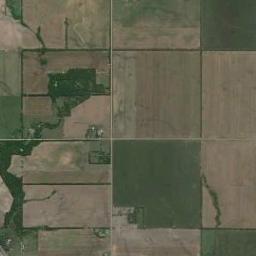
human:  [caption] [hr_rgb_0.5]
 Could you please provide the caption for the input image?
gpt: Several rectangular farmlands of different colors are arranged in neat rows .

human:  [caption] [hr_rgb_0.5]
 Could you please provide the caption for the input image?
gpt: There are many rectangular farmlands of different shades .

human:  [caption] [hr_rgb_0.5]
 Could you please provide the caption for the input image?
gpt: Many neatly arranged green and tan mixed rectangular farmlands of different sizes .

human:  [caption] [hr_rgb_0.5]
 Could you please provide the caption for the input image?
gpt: There are some light green and bare rectangular farmland .

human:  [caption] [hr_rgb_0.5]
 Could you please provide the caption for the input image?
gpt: There are some yellow rectangular farmlands and green ones .